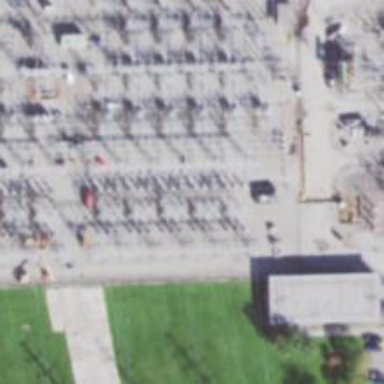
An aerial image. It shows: Switch for power supply.